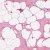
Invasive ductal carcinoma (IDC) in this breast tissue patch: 0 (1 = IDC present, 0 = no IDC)